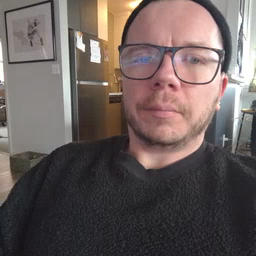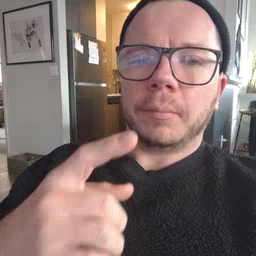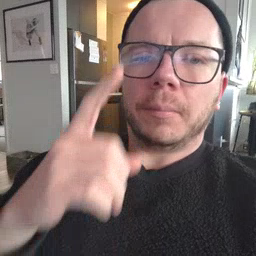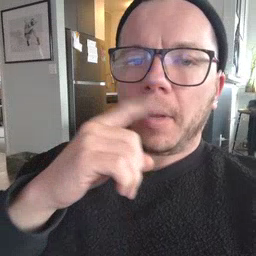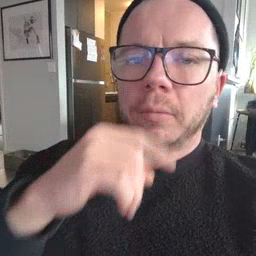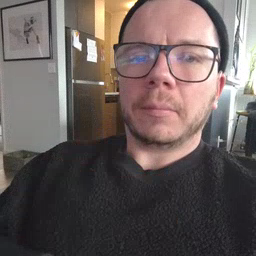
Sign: mouse